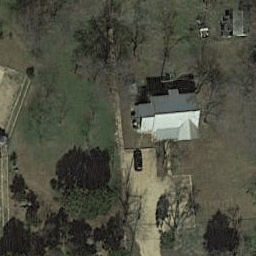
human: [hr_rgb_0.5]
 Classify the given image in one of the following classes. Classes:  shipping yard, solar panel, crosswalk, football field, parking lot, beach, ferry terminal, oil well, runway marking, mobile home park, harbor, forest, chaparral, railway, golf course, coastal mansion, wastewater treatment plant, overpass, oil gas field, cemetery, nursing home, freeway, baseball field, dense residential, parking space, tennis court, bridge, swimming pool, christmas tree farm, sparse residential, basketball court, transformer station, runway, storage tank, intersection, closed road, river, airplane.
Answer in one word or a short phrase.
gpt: sparse residential